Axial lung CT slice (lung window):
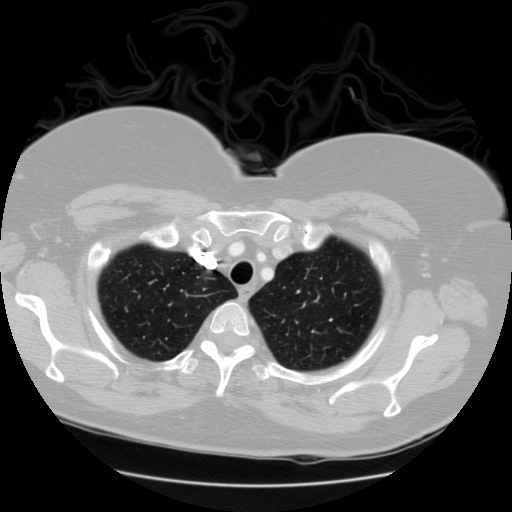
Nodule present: no